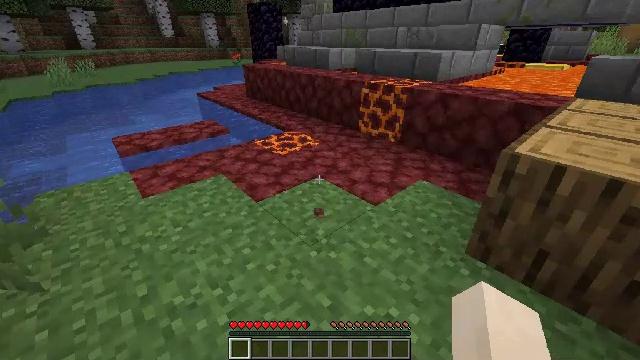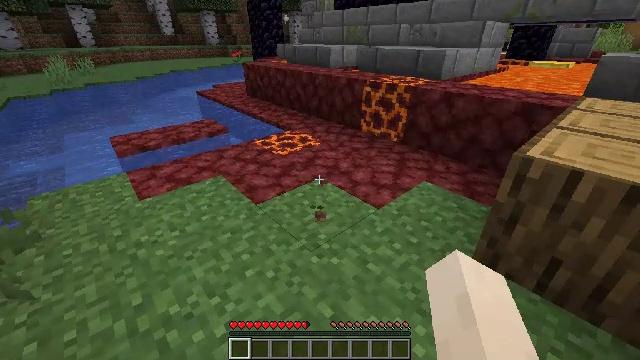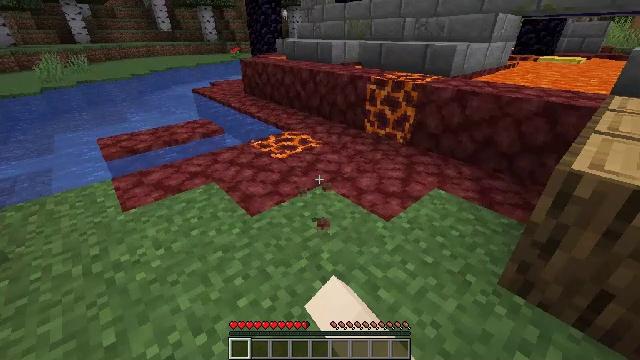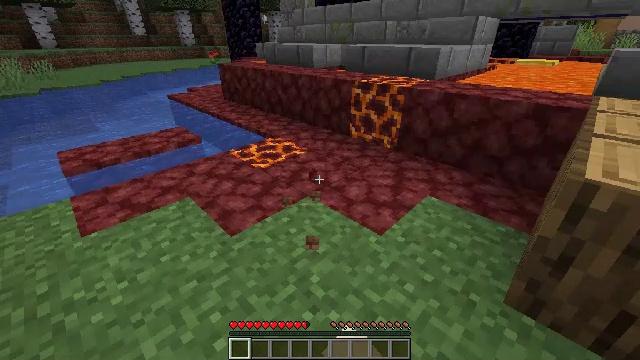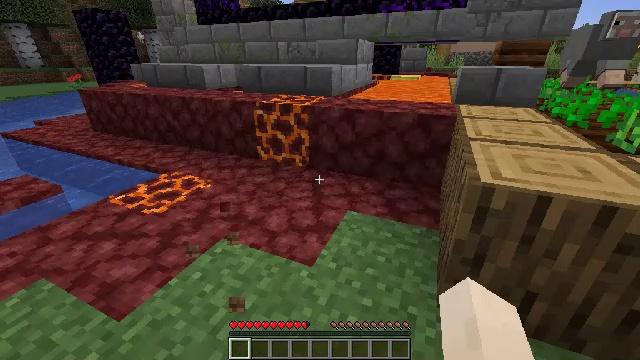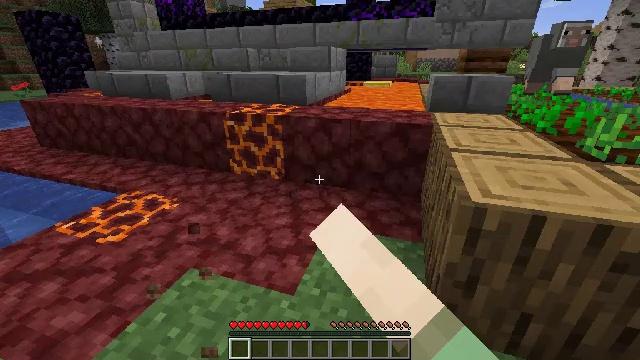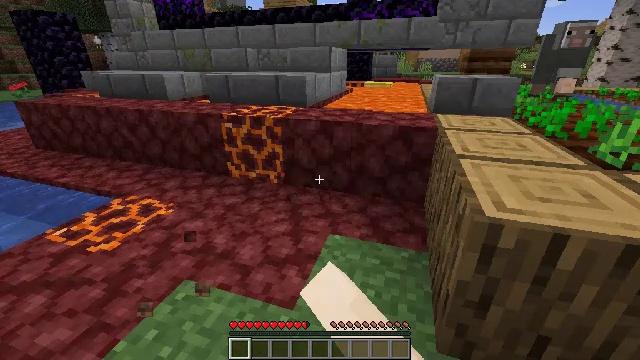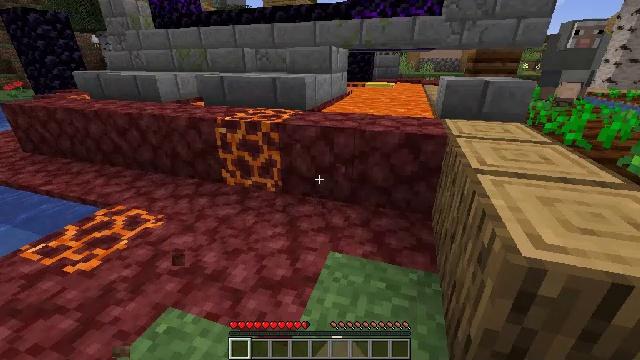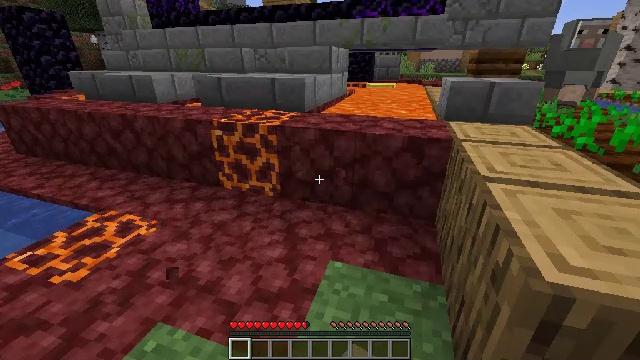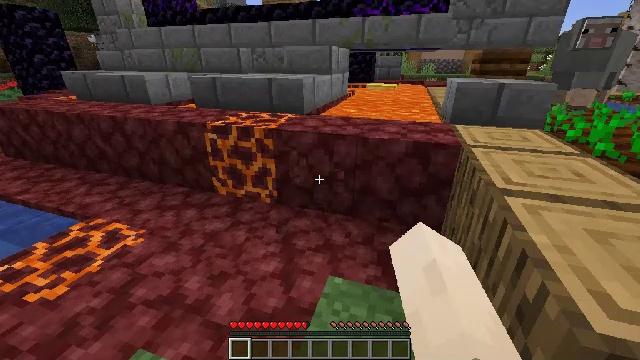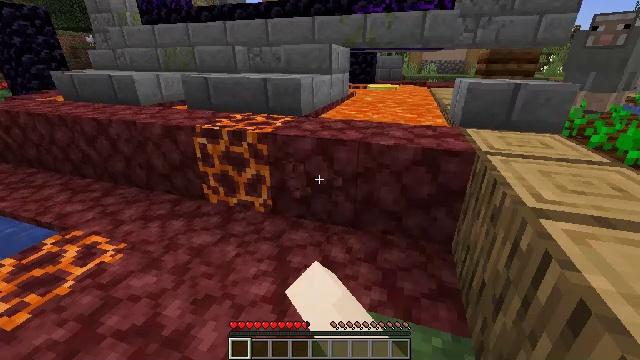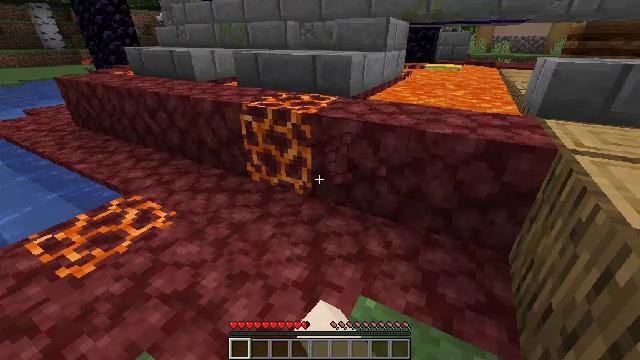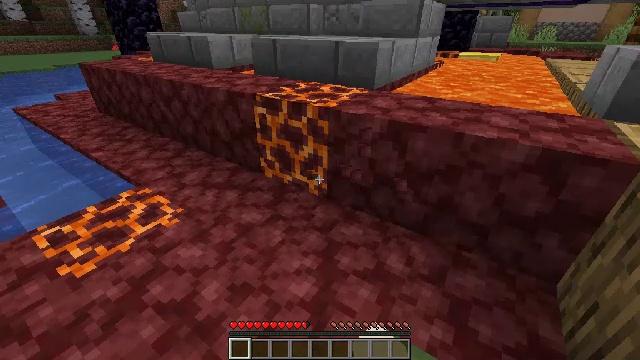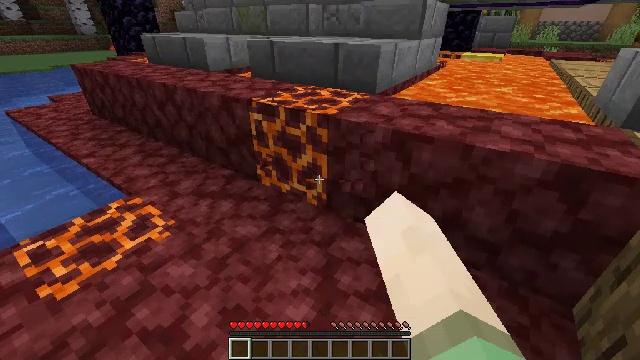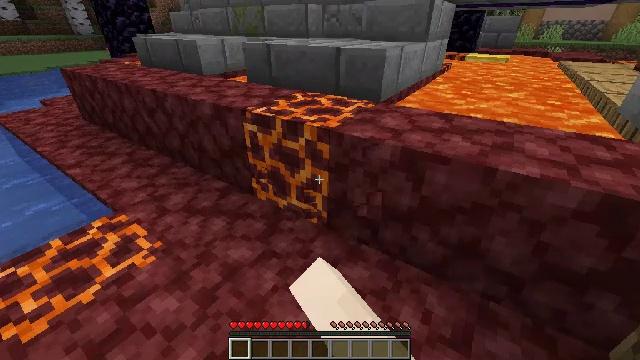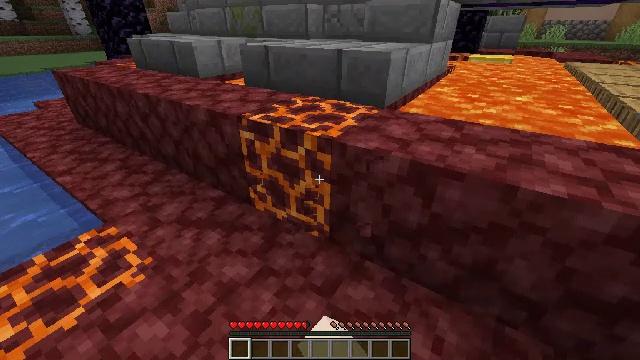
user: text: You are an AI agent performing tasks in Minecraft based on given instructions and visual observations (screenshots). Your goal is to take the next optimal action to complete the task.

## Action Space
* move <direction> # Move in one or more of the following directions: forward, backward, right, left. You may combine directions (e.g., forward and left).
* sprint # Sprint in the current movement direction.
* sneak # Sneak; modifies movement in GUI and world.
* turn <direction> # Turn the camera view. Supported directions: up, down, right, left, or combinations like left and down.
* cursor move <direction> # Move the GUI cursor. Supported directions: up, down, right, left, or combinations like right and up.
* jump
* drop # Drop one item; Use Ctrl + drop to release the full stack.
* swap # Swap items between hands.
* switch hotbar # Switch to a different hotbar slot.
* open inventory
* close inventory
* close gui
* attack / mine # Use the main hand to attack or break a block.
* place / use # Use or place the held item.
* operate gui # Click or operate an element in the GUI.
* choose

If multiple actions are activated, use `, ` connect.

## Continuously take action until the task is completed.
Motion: motion action
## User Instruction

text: Combat the chicken.
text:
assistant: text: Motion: move forward, attack / mine
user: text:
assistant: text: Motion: move forward, attack / mine
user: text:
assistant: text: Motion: move forward, turn right, attack / mine
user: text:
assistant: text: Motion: move forward, turn right and up, attack / mine
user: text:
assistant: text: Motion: move forward, turn right and up, attack / mine
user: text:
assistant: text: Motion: move forward, attack / mine
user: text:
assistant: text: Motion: move forward, attack / mine
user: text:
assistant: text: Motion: move forward, attack / mine
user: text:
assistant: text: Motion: move forward, attack / mine
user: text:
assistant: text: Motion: move forward, attack / mine
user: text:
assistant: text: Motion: move forward, turn left and down, attack / mine
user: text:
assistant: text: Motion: move forward, turn left and down, attack / mine
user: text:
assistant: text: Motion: move forward, attack / mine
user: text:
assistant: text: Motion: move forward, attack / mine
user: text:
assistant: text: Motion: move forward, attack / mine
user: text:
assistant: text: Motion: move forward, attack / mine
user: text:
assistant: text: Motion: move forward, turn left and down, attack / mine
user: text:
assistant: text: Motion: move forward, turn left and down, attack / mine
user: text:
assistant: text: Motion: attack / mine
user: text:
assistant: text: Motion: attack / mine
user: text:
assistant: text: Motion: attack / mine
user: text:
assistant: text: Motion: attack / mine
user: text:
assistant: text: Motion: attack / mine
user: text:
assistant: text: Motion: attack / mine
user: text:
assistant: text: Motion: attack / mine
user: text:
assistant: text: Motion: attack / mine
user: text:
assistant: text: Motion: turn right, attack / mine
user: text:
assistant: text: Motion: attack / mine
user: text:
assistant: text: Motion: attack / mine
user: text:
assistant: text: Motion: attack / mine